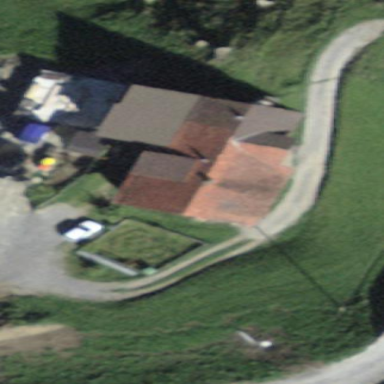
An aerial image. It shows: Farm building.